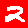
Digit: 2